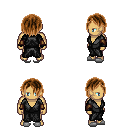
a pixel art fantasy rpg character, male body template, human, tanned skin, gray robe, white pants, brown bangs hairstyle, cloth bracers, white slippers, four views (front, back, left, right), 2x2 character sprite sheet, small pixel art, hard edges, no anti-aliasing